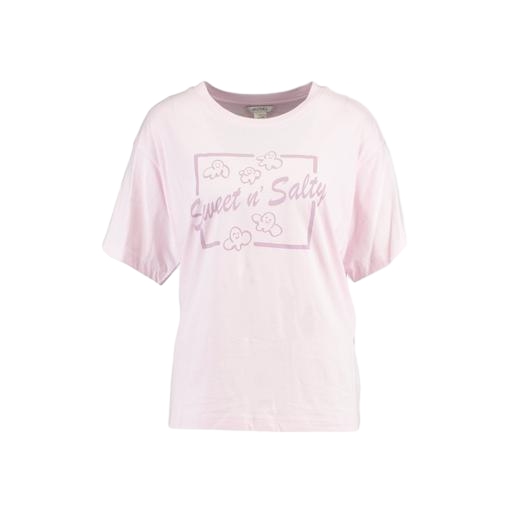
pink graphic t-shirt, pink tee, pink woman's tee, white background